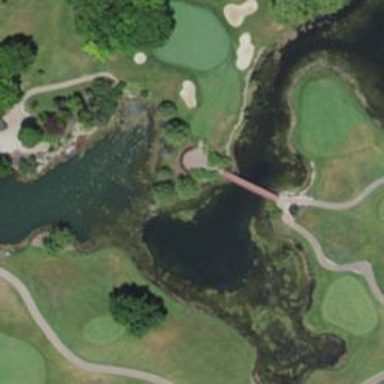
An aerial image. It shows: Pathway for golfing.